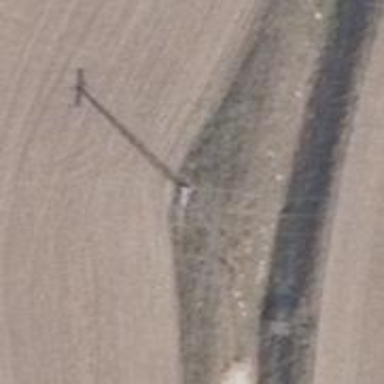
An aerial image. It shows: Power pole.